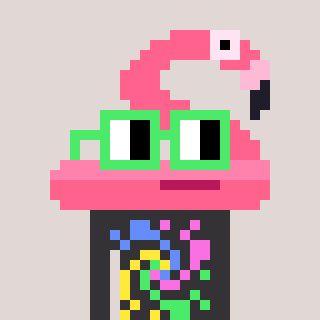
a pixel art character with square light green glasses, a flamingo-shaped head and a grayscale-colored body on a warm background